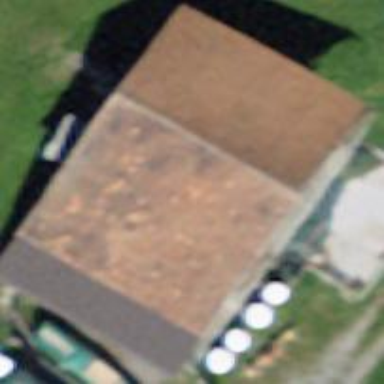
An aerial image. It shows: Barn.